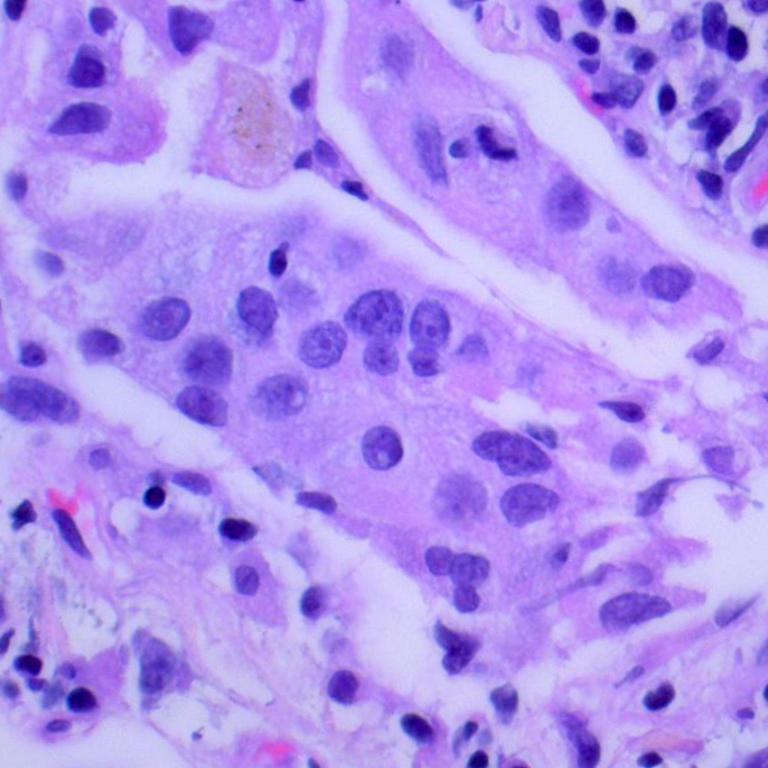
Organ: lung
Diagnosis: adenocarcinomas